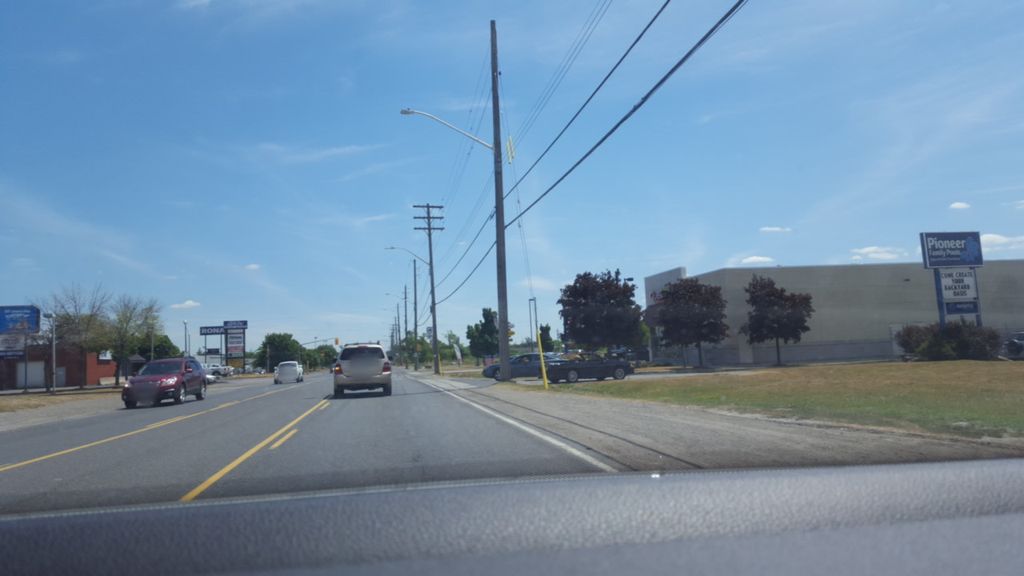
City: hamilton